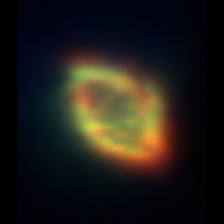
Taxon: Gyrodinium
Group: Dinoflagellates